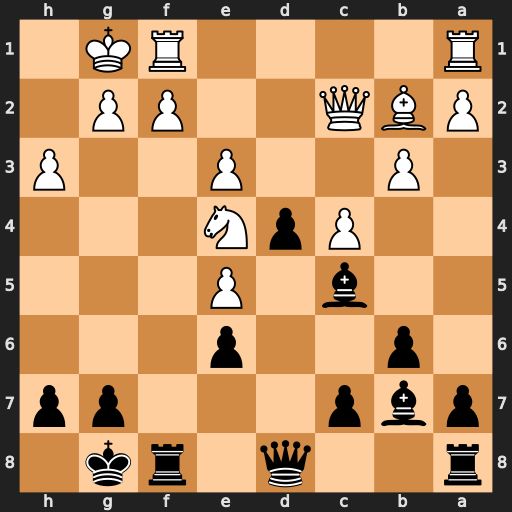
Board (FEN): r2q1rk1/pbp3pp/1p2p3/2b1P3/2PpN3/1P2P2P/PBQ2PP1/R4RK1
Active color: b
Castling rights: -
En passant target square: -
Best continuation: d3 Nxc5 dxc2